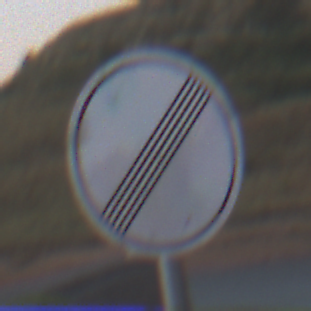
Verkehrszeichen: EndeSaemtlicherBegrenzungen
Umgebung: Outdoor, RoadRail
Tageszeit: SunriseSunset
Wetter: PartlyCloudy
Licht: Natural
Jahreszeit: NotSpecified
Kontrast: LowContrast